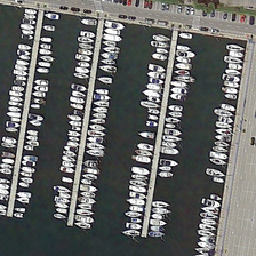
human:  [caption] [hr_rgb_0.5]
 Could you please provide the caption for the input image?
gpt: Many cars are parked on the street.

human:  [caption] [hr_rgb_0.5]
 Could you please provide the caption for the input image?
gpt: the pond is surrounded by light green lawns and vegetation .

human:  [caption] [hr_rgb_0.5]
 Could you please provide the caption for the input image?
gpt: many small black fish are in the pond .

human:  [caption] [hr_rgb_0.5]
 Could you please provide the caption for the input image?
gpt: Many cars are parked in the street.

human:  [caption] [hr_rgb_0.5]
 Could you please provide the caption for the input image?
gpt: Many cars are parked on the road.